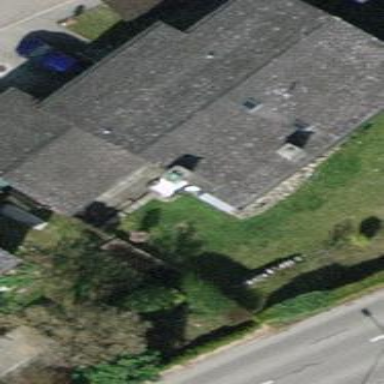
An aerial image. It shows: Detached building with gabled roof.